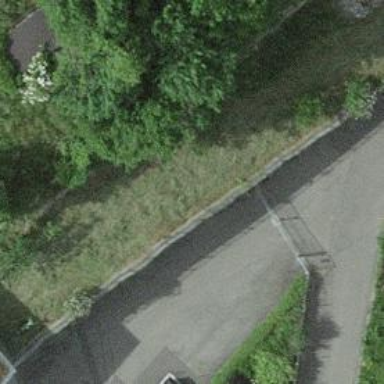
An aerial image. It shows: Retaining wall.